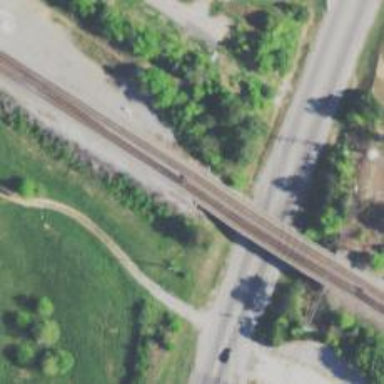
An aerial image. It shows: Railway bridge.